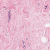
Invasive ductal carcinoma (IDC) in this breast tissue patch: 0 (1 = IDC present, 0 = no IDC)